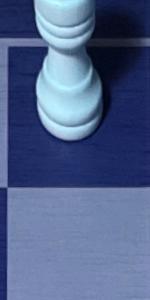
Label: Empty